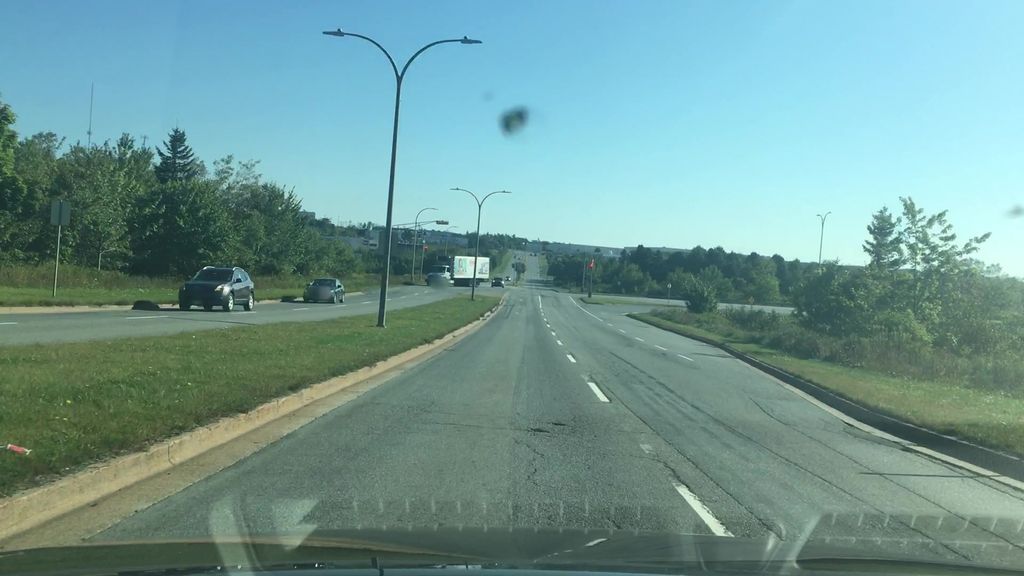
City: halifax